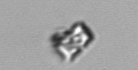
Label: Bacillariophyceae_morphotype1